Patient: sex M, age 78
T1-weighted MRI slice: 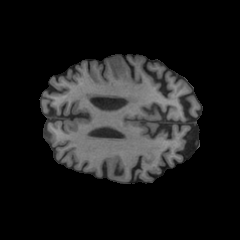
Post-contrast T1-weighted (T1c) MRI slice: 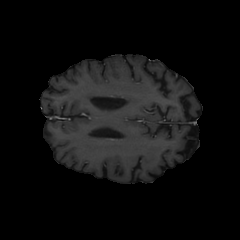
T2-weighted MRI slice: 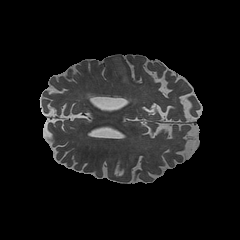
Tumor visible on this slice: yes
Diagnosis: Astrocytoma, IDH-wildtype
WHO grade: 3